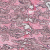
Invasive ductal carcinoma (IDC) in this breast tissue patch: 0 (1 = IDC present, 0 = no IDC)